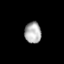
Tissue: lung
Cell type: Epithelial cells
Senescence score: 0.2307
Nuclear area (px): 346
Mean DAPI intensity: 174.124